Current action and preconditions to check: trajectory_clear

Your task: For each precondition in the list above, predict whether it will hold at this action.

Consider the current scene as observed from the mobile robot's camera, and analyze the predicted future states of all dynamic agents (e.g., people, animals, vehicles, or any moving entities) within the NEXT SECOND.

IMPORTANT: Only answer "very likely" if you are absolutely certain—based on strong, clear evidence—that a dynamic agent will violate the precondition in the predicted future state. Do NOT answer "very likely" for unlikely, ambiguous, or low-probability risks.

Ask yourself for each precondition: Is there a high probability, with clear and convincing evidence, that the predicted future states of any dynamic agent will interfere with the predicted future state of the currently executing action within the NEXT SECOND, causing that precondition to fail?

Assess the risk level based on these predictions. Use "likely" or "very likely" if motions create a clear risk of interference.

Use "neutral" or "improbable" if agents are nearby but their predicted paths are clearly diverging or non-conflicting.

Failure Risk Categories: "very improbable", "improbable", "neutral", "likely", "very likely"

Answer Format: Output ONLY the probability_of_failure value from these categories: "very improbable", "improbable", "neutral", "likely", "very likely"

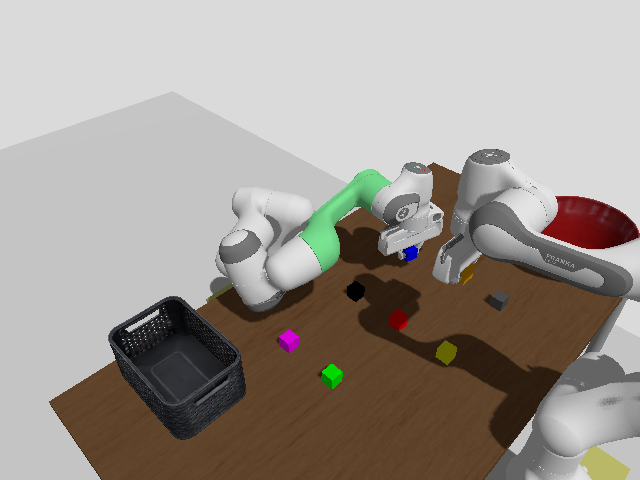

Answer: very improbable